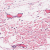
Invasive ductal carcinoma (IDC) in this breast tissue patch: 0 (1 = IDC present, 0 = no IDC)